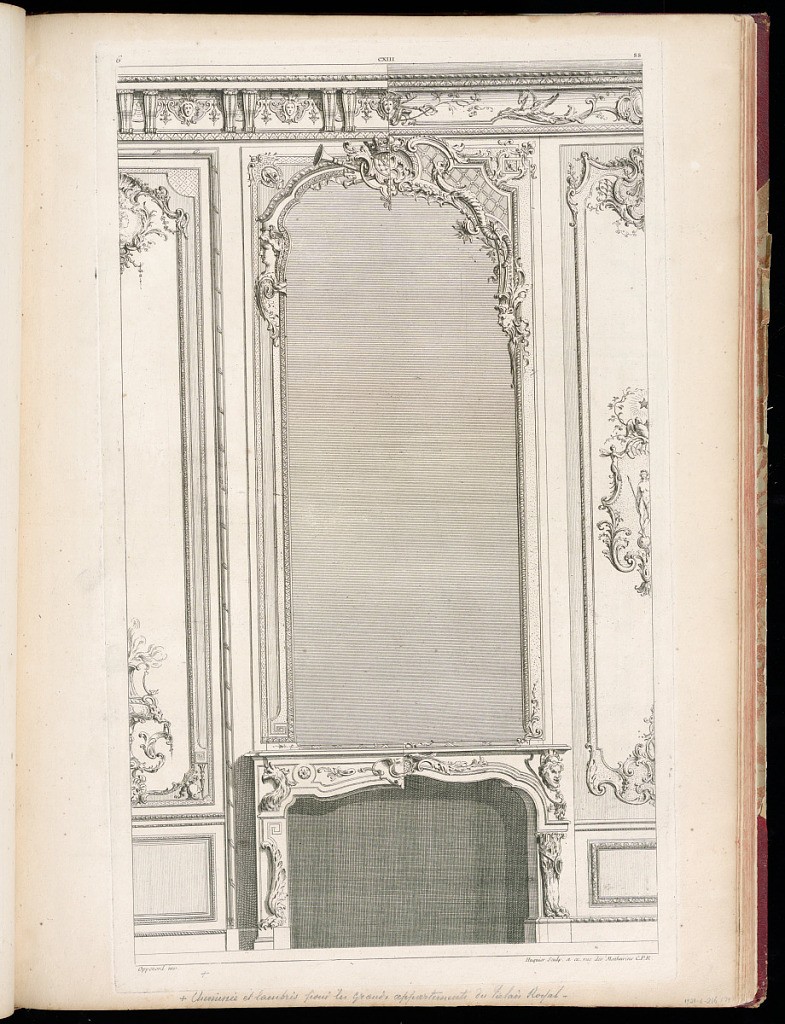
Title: Mantel and Paneling for an Apartment
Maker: Gilles-Marie Oppenord, French, 1672–1742
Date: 1749-1761
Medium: Etching and engraving on laid paper
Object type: Bound print
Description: Divided design of a mantel and paneling for an apartment interior. The chimneypiece is decorated with ornamental motifs such as griffins, rosettes, claw feet, cartouches, and scrolling acanthus leaves; the cornice at the top features mascarons (left) and Pegasus grotesques (right). A graphite inscription indicates that this design was for the apartments of the Palais Royal in Paris. The plate is signed and numbered.